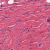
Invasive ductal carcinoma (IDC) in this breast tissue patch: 0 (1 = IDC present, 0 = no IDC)